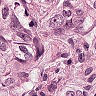
Metastatic tissue present: yes